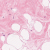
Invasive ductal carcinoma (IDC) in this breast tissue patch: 0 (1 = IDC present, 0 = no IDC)